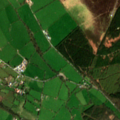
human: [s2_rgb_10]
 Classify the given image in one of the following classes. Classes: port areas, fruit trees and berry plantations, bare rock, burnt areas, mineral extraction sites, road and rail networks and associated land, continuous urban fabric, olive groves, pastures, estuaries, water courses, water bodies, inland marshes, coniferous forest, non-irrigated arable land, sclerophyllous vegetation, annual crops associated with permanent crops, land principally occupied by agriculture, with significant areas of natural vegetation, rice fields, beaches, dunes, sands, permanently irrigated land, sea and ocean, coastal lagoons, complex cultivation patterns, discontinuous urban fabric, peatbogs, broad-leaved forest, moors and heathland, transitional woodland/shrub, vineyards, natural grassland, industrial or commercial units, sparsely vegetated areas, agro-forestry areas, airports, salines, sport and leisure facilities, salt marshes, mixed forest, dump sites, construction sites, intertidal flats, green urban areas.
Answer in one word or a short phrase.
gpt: land principally occupied by agriculture, with significant areas of natural vegetation, coniferous forest, transitional woodland/shrub, peatbogs